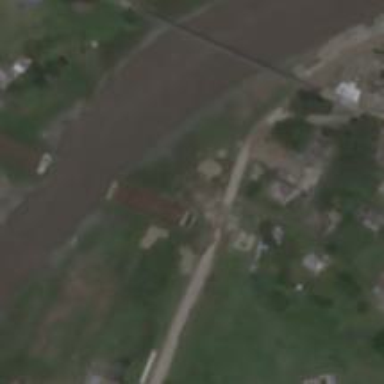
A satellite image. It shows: Residential road with bridge.